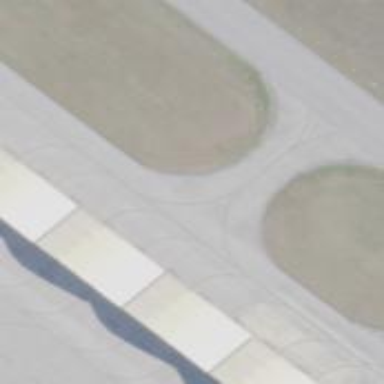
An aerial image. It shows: View of taxiway at the airport.